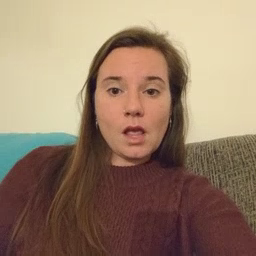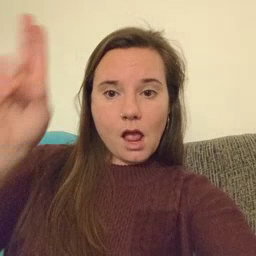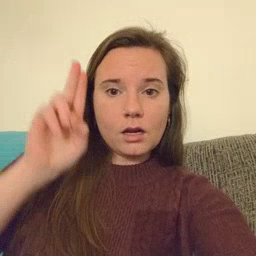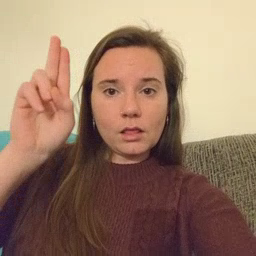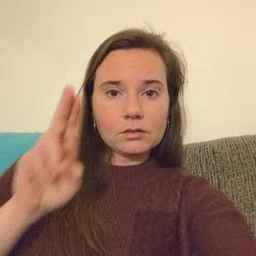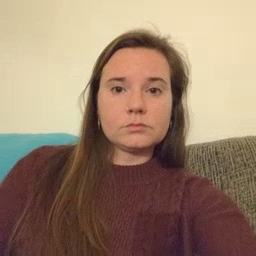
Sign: uncle